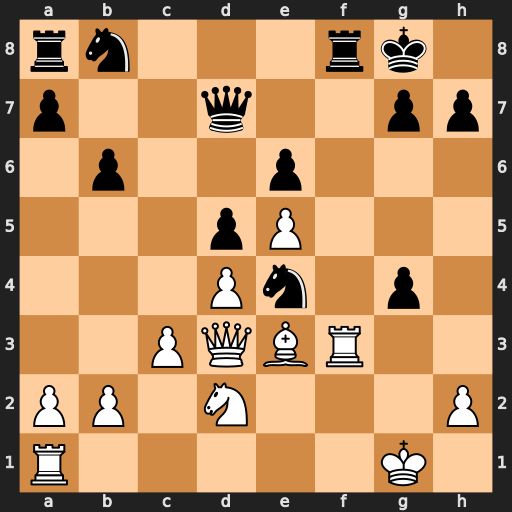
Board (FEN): rn3rk1/p2q2pp/1p2p3/3pP3/3Pn1p1/2PQBR2/PP1N3P/R5K1
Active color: w
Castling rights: -
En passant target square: -
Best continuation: Rxf8+ Kxf8 Nxe4 dxe4 Qxe4